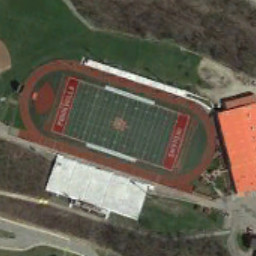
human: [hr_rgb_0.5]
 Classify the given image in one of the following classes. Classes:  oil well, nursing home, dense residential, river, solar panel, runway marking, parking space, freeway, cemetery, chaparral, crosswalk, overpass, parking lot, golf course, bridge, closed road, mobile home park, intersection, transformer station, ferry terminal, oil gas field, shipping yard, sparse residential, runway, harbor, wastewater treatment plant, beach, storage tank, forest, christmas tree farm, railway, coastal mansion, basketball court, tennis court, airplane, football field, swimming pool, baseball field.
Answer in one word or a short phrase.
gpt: football field